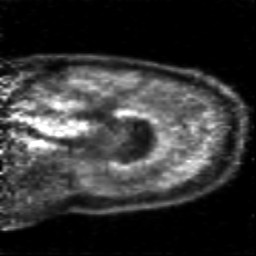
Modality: PET
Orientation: sagittal
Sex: male
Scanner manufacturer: siemens